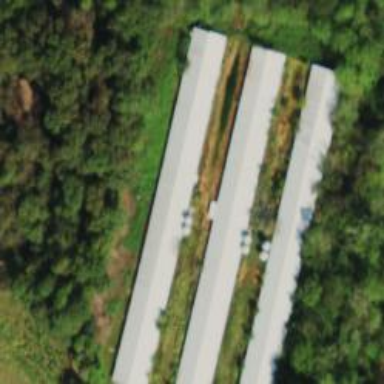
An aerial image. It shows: Poultry house.